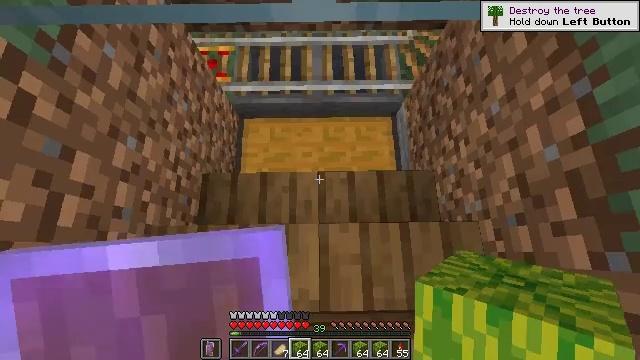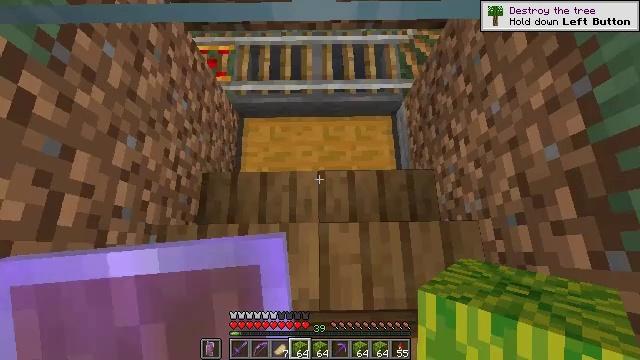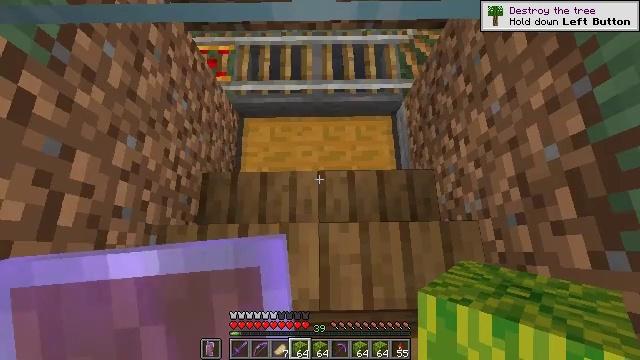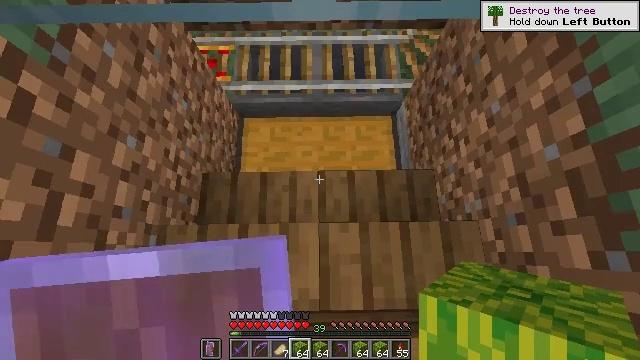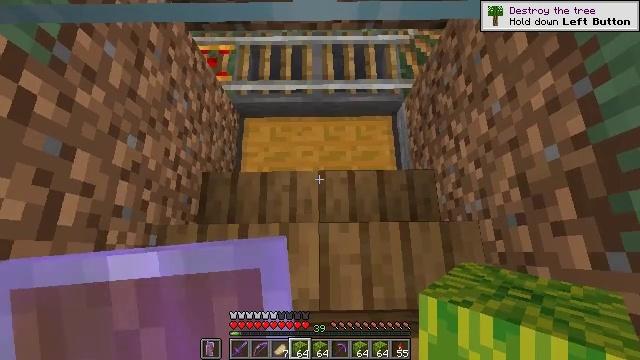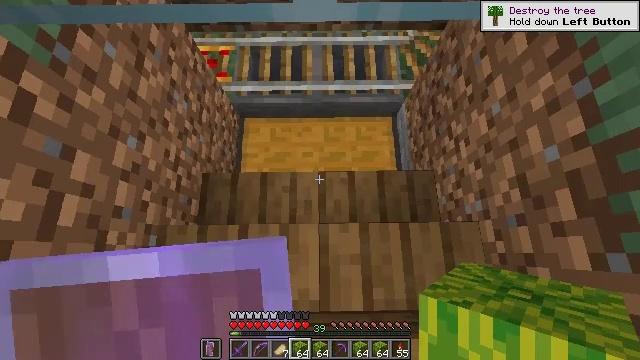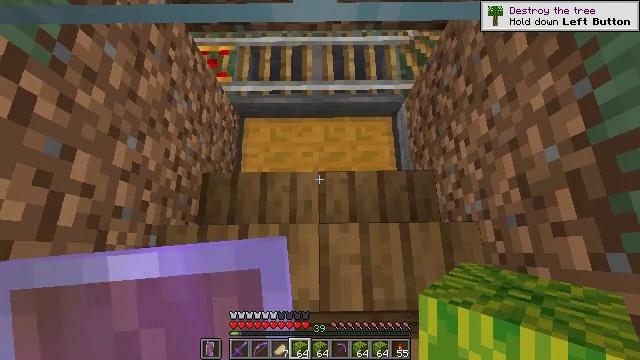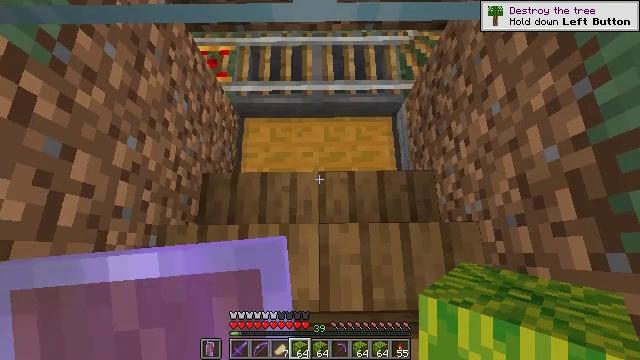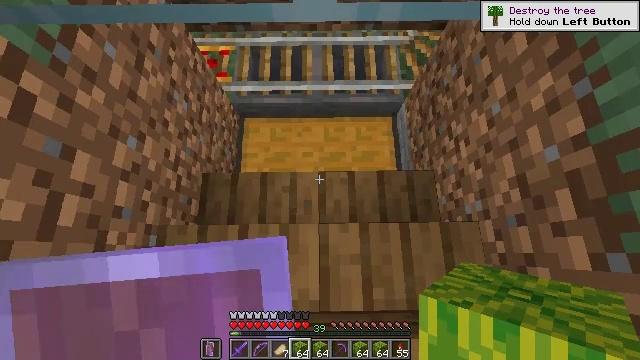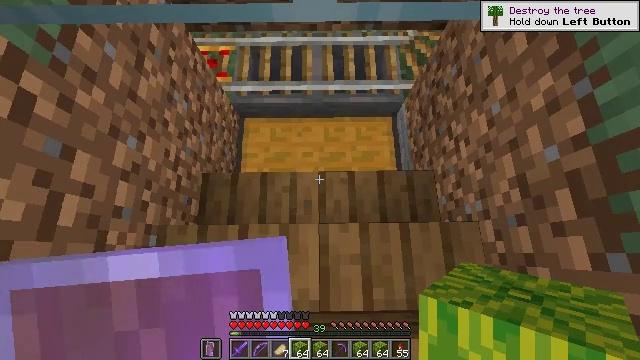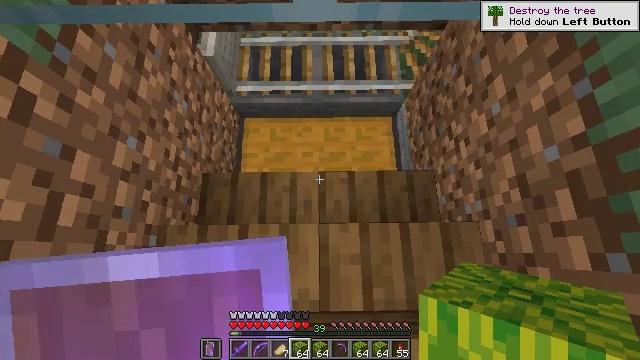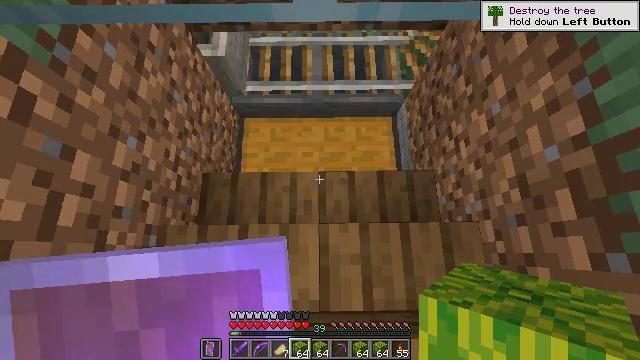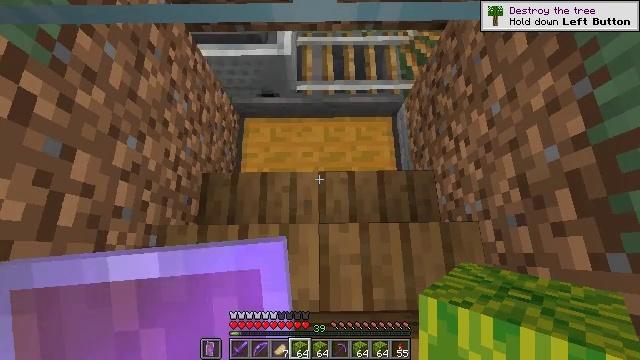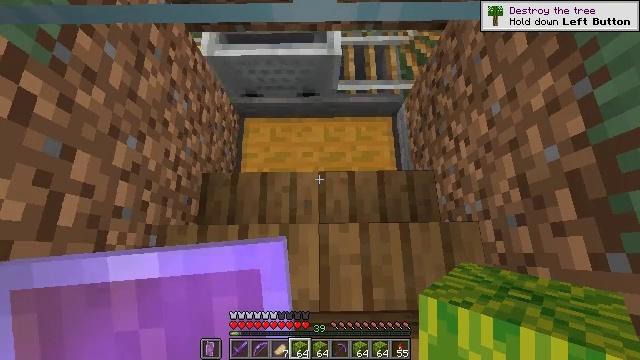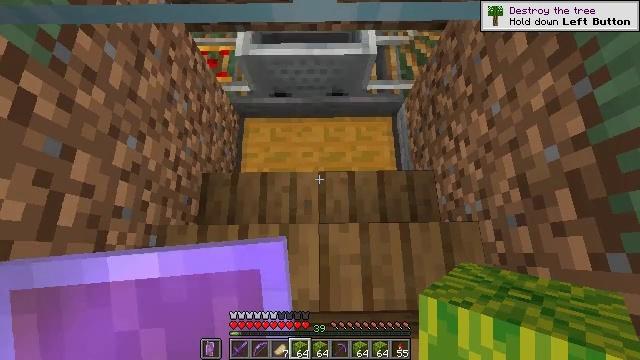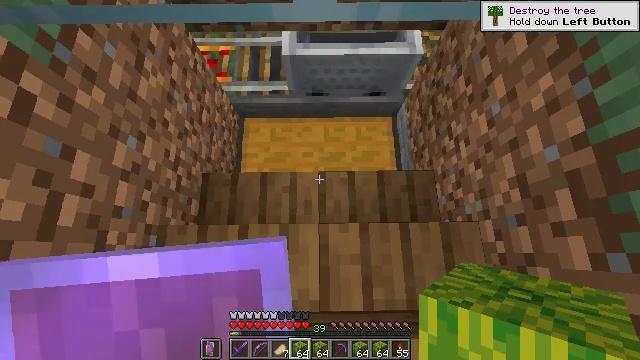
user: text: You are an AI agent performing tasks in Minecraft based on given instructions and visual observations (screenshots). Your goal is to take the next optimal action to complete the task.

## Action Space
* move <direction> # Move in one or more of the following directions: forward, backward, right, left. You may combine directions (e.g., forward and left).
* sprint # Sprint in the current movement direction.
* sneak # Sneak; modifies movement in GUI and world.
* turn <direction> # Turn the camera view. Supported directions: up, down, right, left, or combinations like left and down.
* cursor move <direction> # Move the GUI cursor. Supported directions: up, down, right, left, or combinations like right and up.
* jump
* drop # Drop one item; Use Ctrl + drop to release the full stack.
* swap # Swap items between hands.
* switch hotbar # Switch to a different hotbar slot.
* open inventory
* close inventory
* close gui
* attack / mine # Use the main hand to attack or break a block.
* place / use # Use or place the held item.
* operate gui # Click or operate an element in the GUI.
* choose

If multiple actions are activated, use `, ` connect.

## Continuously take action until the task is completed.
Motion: motion action
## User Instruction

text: Mine block crafting table.
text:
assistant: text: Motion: no_op
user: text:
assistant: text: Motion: no_op
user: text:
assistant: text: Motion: no_op
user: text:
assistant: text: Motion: no_op
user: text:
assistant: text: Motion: no_op
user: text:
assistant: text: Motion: no_op
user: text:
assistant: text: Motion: no_op
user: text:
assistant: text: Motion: no_op
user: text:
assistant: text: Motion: no_op
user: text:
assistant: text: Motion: no_op
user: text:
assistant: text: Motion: no_op
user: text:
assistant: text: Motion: no_op
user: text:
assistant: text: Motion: no_op
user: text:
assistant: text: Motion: no_op
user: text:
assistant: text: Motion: no_op
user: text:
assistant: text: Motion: no_op
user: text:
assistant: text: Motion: no_op
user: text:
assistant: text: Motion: no_op
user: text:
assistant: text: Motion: no_op
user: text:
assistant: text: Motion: no_op
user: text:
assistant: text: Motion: no_op
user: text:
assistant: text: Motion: move forward
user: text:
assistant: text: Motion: move forward
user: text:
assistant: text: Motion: move forward
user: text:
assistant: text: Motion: move forward
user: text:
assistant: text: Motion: move forward
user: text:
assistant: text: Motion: no_op
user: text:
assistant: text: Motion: no_op
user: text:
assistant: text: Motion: no_op
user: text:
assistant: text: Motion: no_op